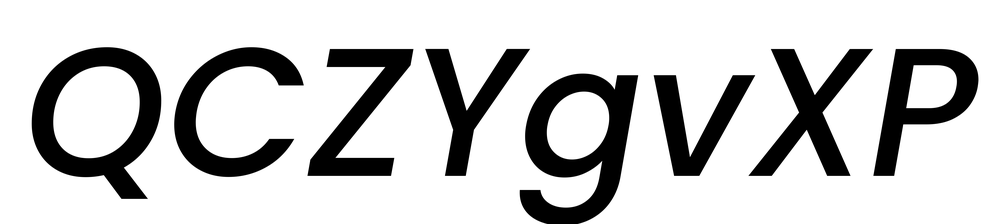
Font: Poppins-MediumItalic